Question: I have a WPF application with MVVM Light Toolkit support. The application has the following scenario.
The application has two Data connection modes. One is and the other is . The application should connect to the Database through one of the above mentioned modes. The connection mode selection is situated in Login window. The end user can select one of the connection modes (WCF Service or Direct Database) and based on that selection a list of connection configurations are loaded in Combo box. (Please check the attached image for more information). The connection configurations are located in a local xml configuration file. Also I have a default connection configuration which should be assigned if any of the connection configurations is selected.

In the View Model Locator, I am registering the default service as follows
'''
public ViewModelLocator()
{
ServiceLocator.SetLocatorProvider(() => SimpleIoc.Default);
if (ViewModelBase.IsInDesignModeStatic)
{
// Create design time view services and models
if (!SimpleIoc.Default.IsRegistered<IDataService>())
SimpleIoc.Default.Register<IDataService, MockDataClient>();
}
else
{
// Create run time view services and models
if (!SimpleIoc.Default.IsRegistered<IDataService>())
{
switch (DefaultConnectionConfiguration.ConnectionMode)
{
case DataConnectionMode.WcfService:
var wcfServiceConfiguration = (WcfServiceConfiguration)CurrentConnectionConfiguration;
SimpleIoc.Default.Register<IDataService>(
() =>
wcfServiceConfiguration != null
? new DataServiceClient("WSHttpBinding_IDataService",
wcfServiceConfiguration.EndpointUrl)
: null);
break;
case DataConnectionMode.Database:
SimpleIoc.Default.Register<IDataService, DbClient>();
break;
}
}
}
SimpleIoc.Default.Register<LoginViewModel>();
SimpleIoc.Default.Register<ManageConfigurationsViewModel>();
'''
Both .
If there is already a default connection specified in the configuration file, the above code works fine when the view model locator registers the view models at the application start.ie IDataservice is registered with the default connection configuration.
Now the real issue is when the user selects a connection configuration, that connection configuration becomes the default one and i want the MVVM Light to unregister the previous data service and register the newly selected one, and use it to connect to the data.
I tried the following code in the sign in button click and it failed :(
'''
void SignInButtonClick()
{
if(SimpleIoc.Default.IsRegistered<IDataService>())
SimpleIoc.Default.Unregister<IDataService>();
switch (DefaultConnectionConfiguration.ConnectionMode)
{
case DataConnectionMode.WcfService:
var wcfServiceConfiguration = (WcfServiceConfiguration)CurrentConnectionConfiguration;
SimpleIoc.Default.Register<IDataService>(
() =>
wcfServiceConfiguration != null
? new DataServiceClient("WSHttpBinding_IDataService",
wcfServiceConfiguration.EndpointUrl)
: null);
break;
case DataConnectionMode.Database:
SimpleIoc.Default.Register<IDataService, DbClient>();
break;
}
//perform authentication process
}
'''
'''
public class ViewModelLocator
{
public ViewModelLocator()
{
ServiceLocator.SetLocatorProvider(() => SimpleIoc.Default);
if (ViewModelBase.IsInDesignModeStatic)
{
// Create design time view services and models
if (!SimpleIoc.Default.IsRegistered<IDataService>())
SimpleIoc.Default.Register<IDataService, MockDataClient>();
}
SimpleIoc.Default.Register<LoginViewModel>();
}
public LoginViewModel LoginViewModel
{
get
{
return ServiceLocator.Current.GetInstance<LoginViewModel>();
}
}
public static void Cleanup()
{
// TODO Clear the ViewModels
ServiceLocator.Current.GetInstance<LoginViewModel>().Cleanup();
}
}
public class LoginViewModel : ViewModelBase
{
ICometDataService service;
#region Constructor
public LoginViewModel()
{
}
public LoginViewModel(IDataService dataService)
: base(dataService)
{
service = dataService;
}
#endregion
}
'''
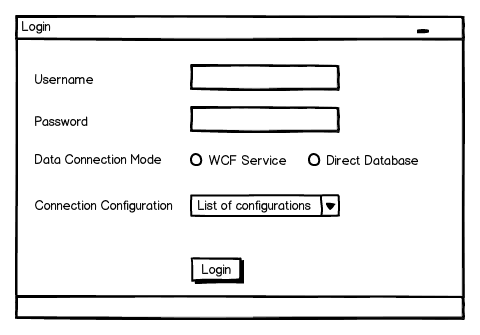
Answer: I'd simply remove:
'''
if (!SimpleIoc.Default.IsRegistered<IDataService>())
{
switch (DefaultConnectionConfiguration.ConnectionMode)
{
case DataConnectionMode.WcfService:
var wcfServiceConfiguration = (WcfServiceConfiguration)CurrentConnectionConfiguration;
SimpleIoc.Default.Register<IDataService>(
() =>
wcfServiceConfiguration != null
? new DataServiceClient("WSHttpBinding_IDataService",
wcfServiceConfiguration.EndpointUrl)
: null);
break;
case DataConnectionMode.Database:
SimpleIoc.Default.Register<IDataService, DbClient>();
break;
}
}
'''
from your ViewModelLocator and change the code in SignInButtonClick to:
'''
void SignInButtonClick()
{
switch (DefaultConnectionConfiguration.ConnectionMode)
{
case DataConnectionMode.WcfService:
var wcfServiceConfiguration = (WcfServiceConfiguration)CurrentConnectionConfiguration;
SimpleIoc.Default.Register<IDataService>(
() =>
wcfServiceConfiguration != null
? new DataServiceClient("WSHttpBinding_IDataService",
wcfServiceConfiguration.EndpointUrl)
: null);
break;
case DataConnectionMode.Database:
SimpleIoc.Default.Register<IDataService, DbClient>();
break;
}
//perform authentication process
}
'''
By doing this you only have to register your service once and you can guarantee that you're registering the correct interface.